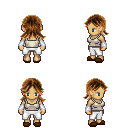
a pixel art fantasy rpg character, female body template, human, tanned skin, white pirate shirt, white pants, brown loose hair, white cloth bracers, brown slippers, four views (front, back, left, right), 2x2 character sprite sheet, small pixel art, hard edges, no anti-aliasing